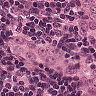
Metastatic tissue present: yes